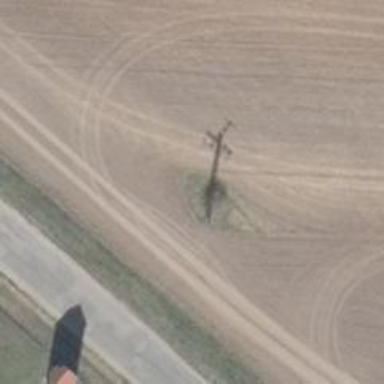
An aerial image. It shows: Minor power line with 3 cables.